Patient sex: F
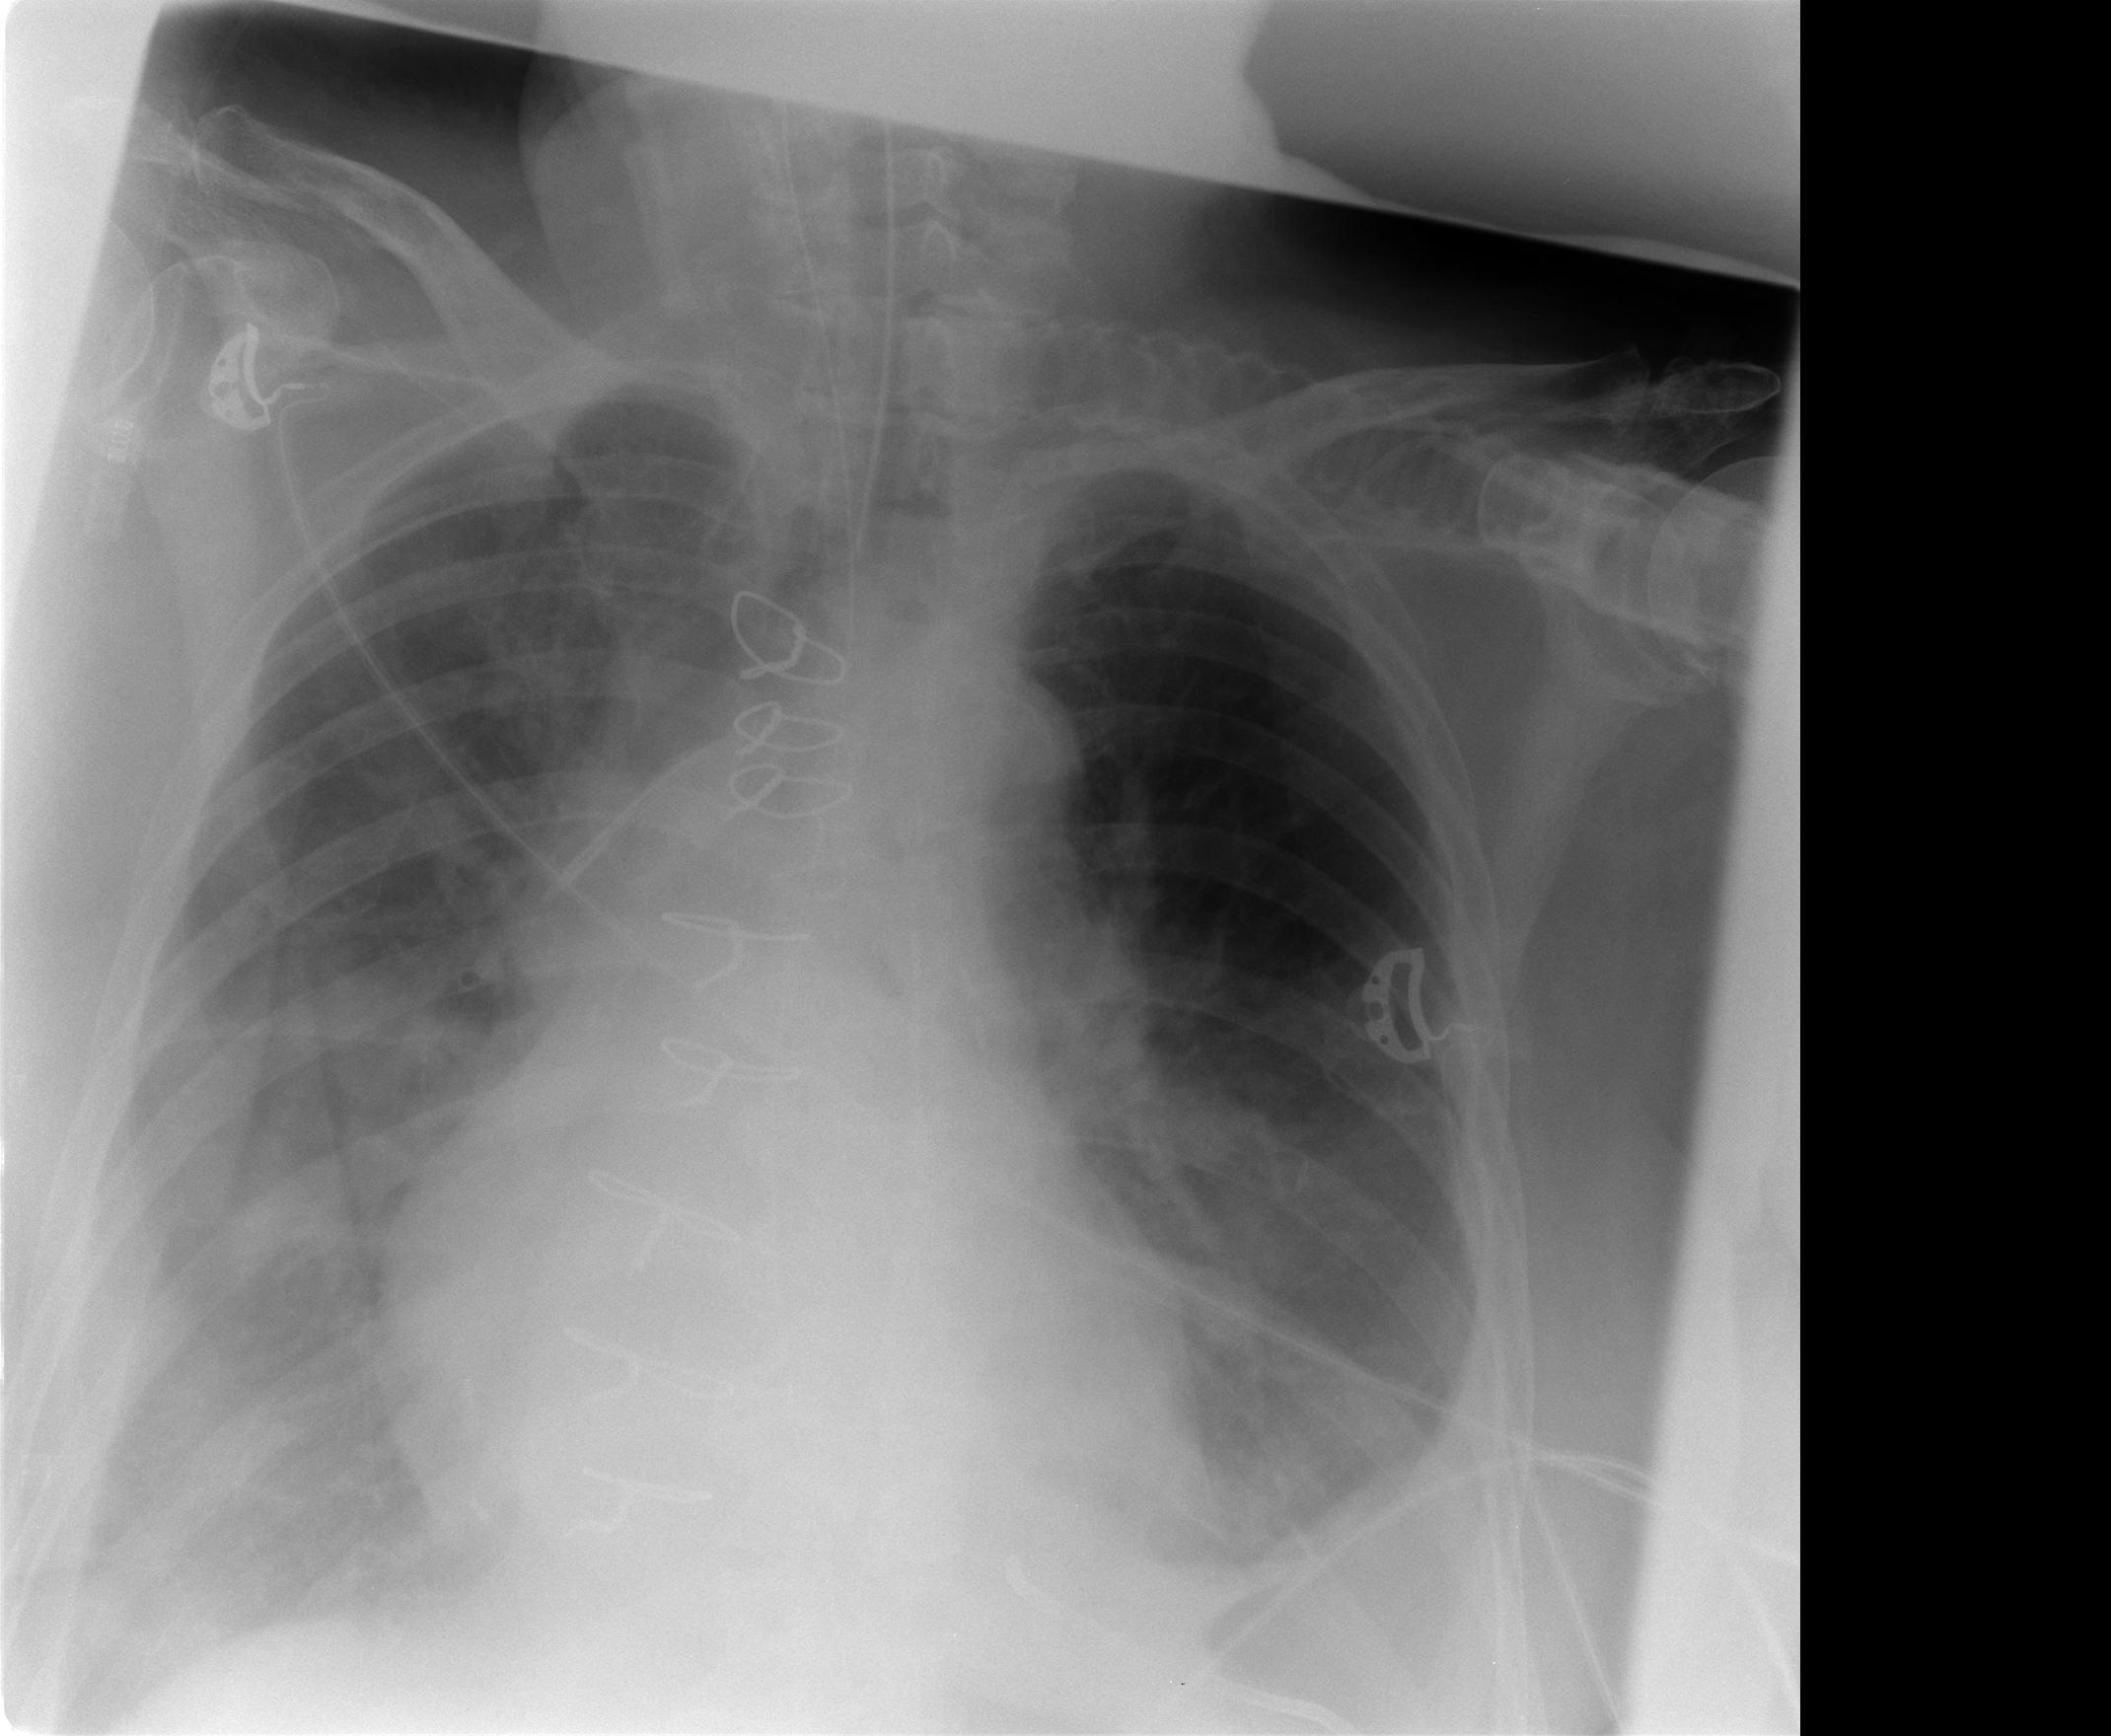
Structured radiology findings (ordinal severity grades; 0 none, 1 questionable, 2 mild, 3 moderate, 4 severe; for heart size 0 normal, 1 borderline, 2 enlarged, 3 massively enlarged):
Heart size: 2
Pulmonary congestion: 2
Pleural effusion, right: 2
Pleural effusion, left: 2
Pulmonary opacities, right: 0
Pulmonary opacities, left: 0
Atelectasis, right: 2
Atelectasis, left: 2